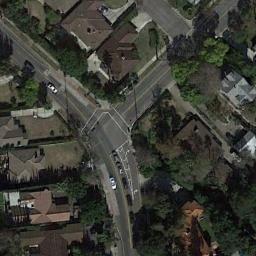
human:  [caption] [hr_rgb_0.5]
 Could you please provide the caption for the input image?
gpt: There are several moving vehicles on the road at the intersection, With many buildings and some trees around the intersection .

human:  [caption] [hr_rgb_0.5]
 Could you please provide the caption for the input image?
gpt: There are only a few cars at the intersection .

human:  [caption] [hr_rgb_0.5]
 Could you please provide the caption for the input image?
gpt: There are many buildings beside the intersection .

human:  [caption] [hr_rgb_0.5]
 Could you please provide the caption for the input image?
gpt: An intersection with sparse traffic located in a dense residential area .

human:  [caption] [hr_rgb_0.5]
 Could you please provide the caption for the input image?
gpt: There are many buildings and green trees around the intersection .